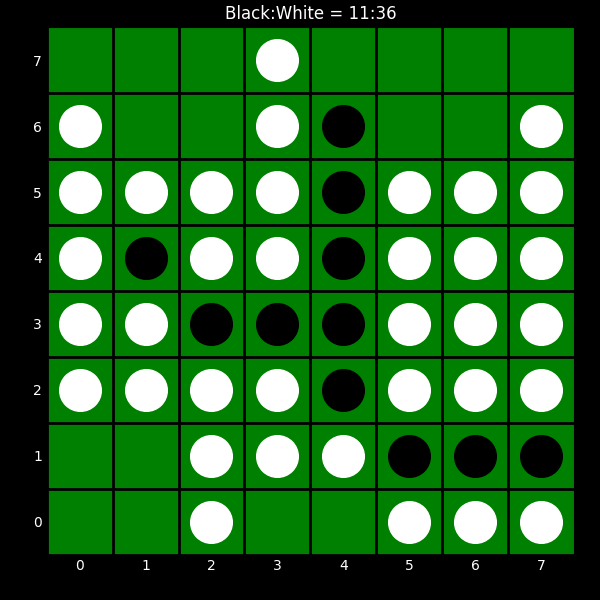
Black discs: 11
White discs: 36